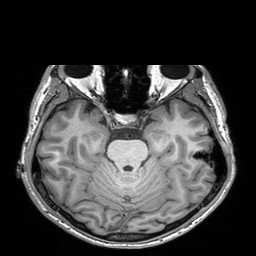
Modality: T1w
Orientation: coronal